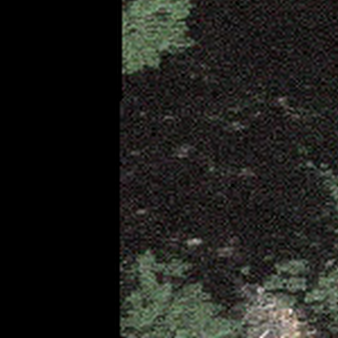
Label: other